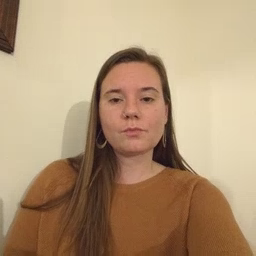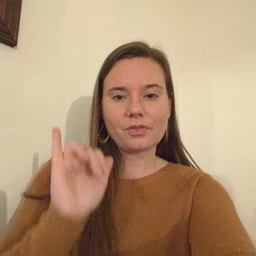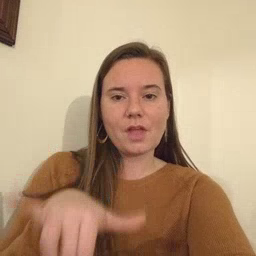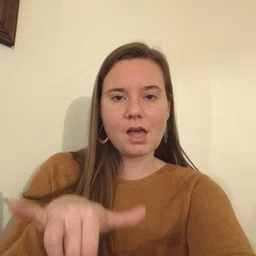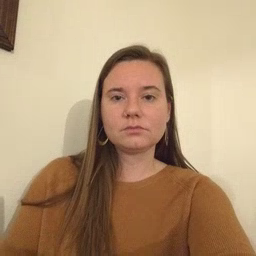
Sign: that